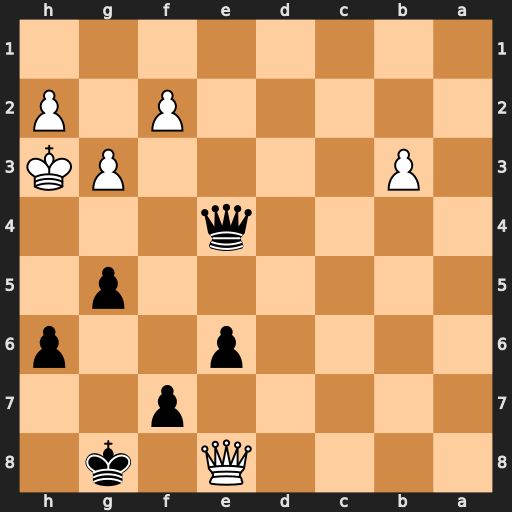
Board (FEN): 4Q1k1/5p2/4p2p/6p1/4q3/1P4PK/5P1P/8
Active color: b
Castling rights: -
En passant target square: -
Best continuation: Kg7 Qa4 Qf3 Qd4+ Kg6 Qg4 Qxf2